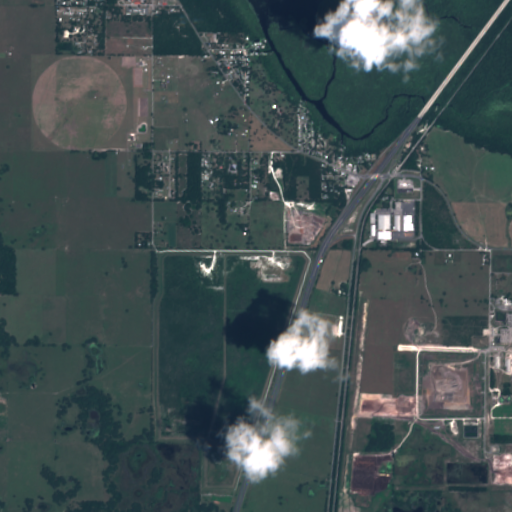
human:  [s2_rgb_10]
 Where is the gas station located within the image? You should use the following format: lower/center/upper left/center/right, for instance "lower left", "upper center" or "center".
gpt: The gas station is located in the upper right of the image.
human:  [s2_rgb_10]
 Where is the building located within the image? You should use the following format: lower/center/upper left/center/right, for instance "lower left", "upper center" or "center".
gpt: The building is located in the upper right of the image.
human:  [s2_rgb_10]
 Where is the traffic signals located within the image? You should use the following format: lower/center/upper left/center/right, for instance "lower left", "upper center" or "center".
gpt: The traffic signals is located in the center right of the image.
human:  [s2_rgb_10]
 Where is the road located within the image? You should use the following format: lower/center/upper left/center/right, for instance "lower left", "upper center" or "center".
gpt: There is no road in the image.